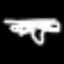
Label: airplane